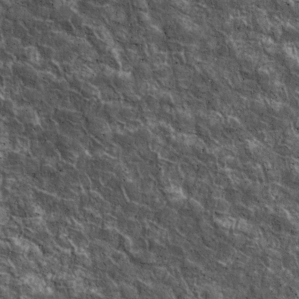
Label: non_frost